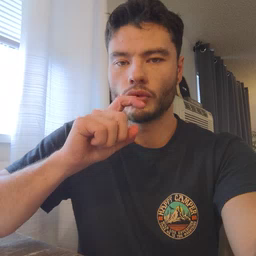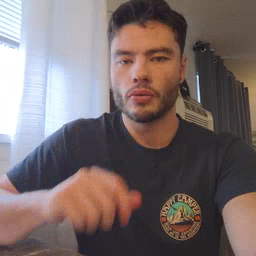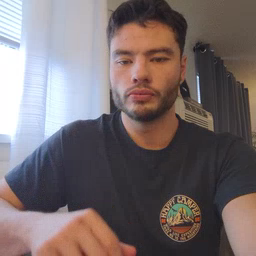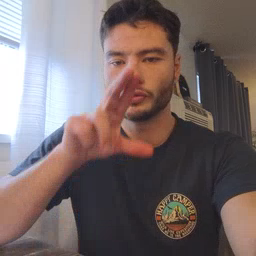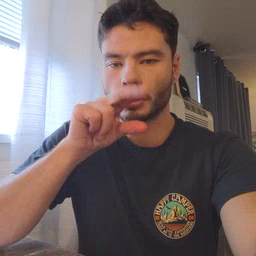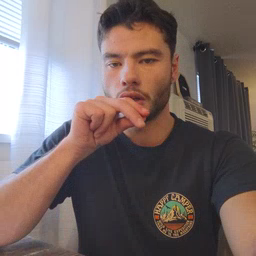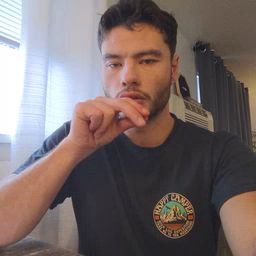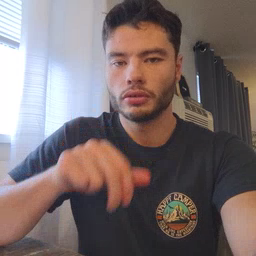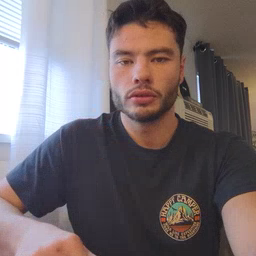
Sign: duck